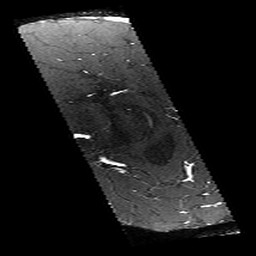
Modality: angio
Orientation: sagittal
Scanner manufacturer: philips
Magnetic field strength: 7 T
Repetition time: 0.024 s
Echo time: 0.00384 s